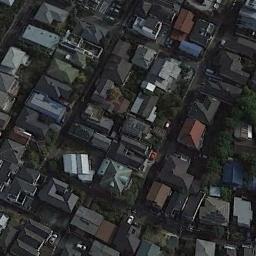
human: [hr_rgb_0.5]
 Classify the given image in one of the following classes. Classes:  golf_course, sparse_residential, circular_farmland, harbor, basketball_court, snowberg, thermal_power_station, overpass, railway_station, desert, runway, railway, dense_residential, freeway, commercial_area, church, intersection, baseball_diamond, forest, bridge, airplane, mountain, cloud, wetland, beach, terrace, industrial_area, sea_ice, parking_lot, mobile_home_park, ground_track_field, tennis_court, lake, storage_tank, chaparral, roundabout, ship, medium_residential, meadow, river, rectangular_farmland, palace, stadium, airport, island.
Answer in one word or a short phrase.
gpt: dense_residential